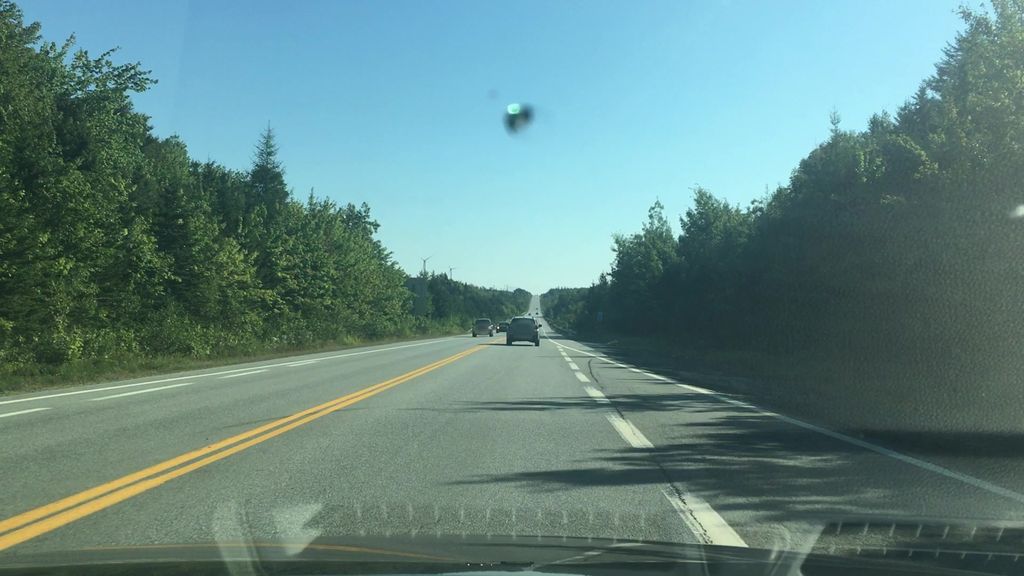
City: halifax